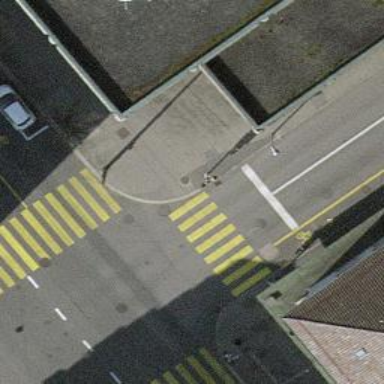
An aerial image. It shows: Crossing with traffic signals.